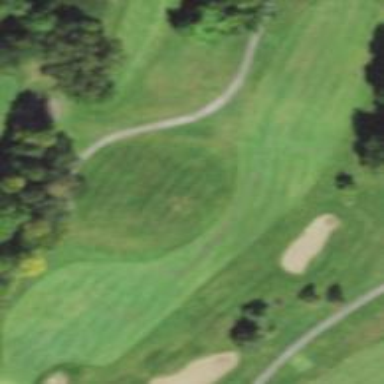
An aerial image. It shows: Golf fairway surrounded by grass.